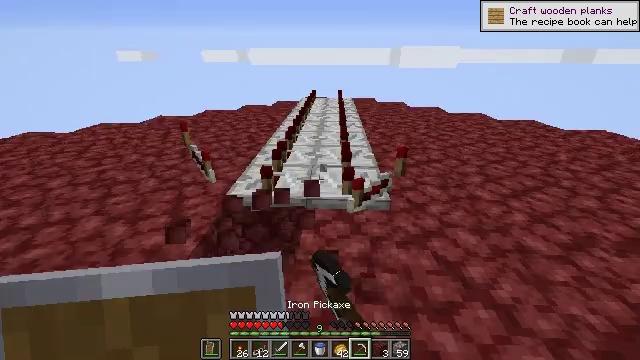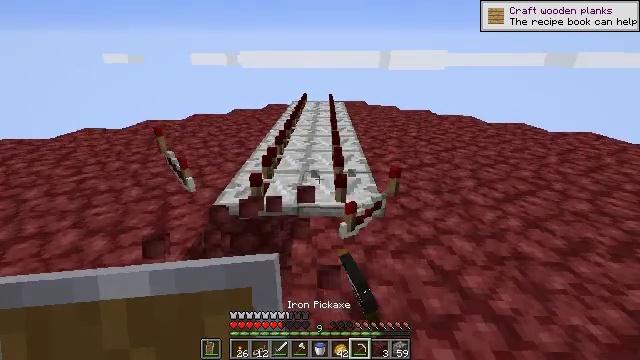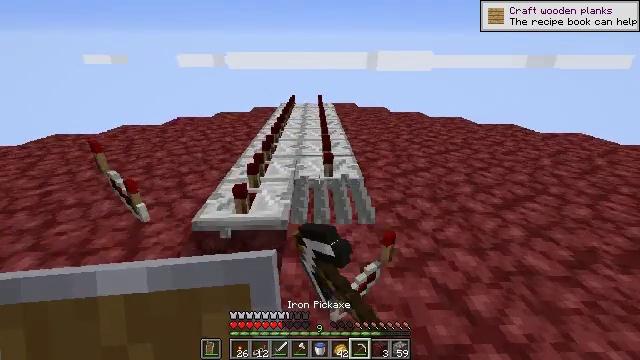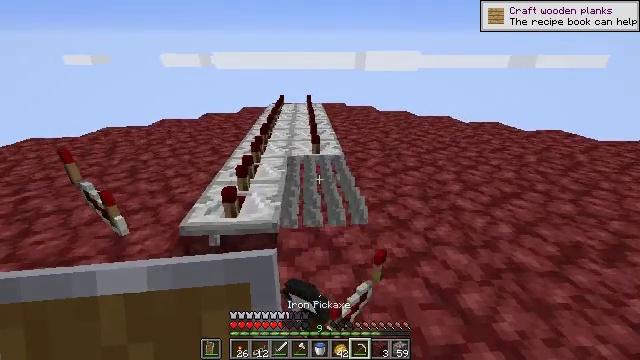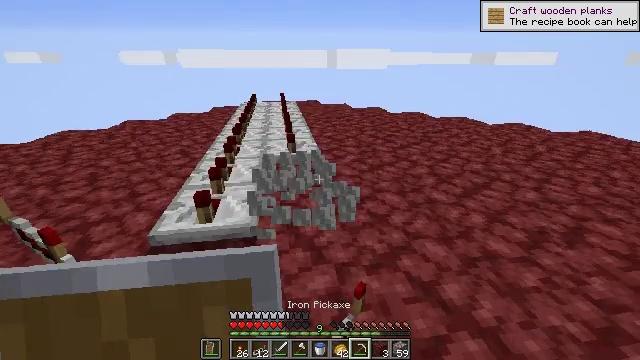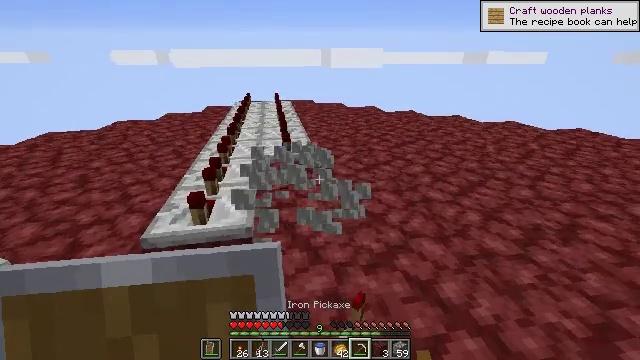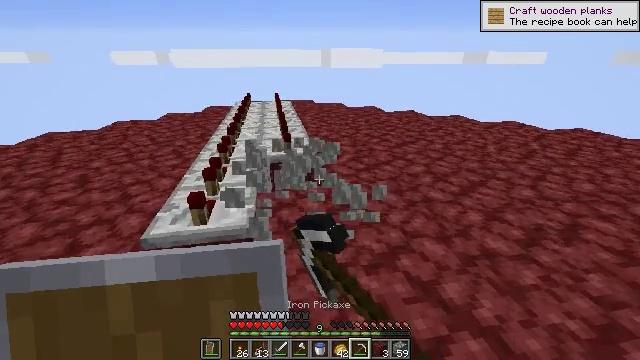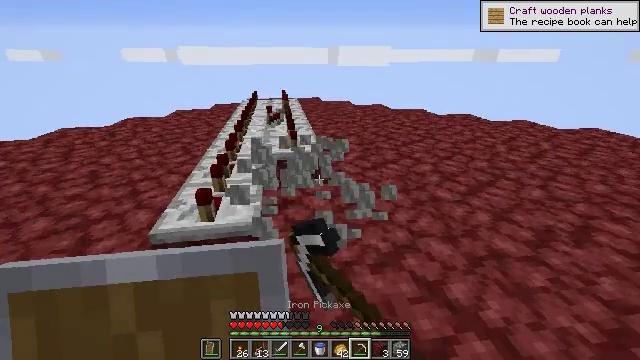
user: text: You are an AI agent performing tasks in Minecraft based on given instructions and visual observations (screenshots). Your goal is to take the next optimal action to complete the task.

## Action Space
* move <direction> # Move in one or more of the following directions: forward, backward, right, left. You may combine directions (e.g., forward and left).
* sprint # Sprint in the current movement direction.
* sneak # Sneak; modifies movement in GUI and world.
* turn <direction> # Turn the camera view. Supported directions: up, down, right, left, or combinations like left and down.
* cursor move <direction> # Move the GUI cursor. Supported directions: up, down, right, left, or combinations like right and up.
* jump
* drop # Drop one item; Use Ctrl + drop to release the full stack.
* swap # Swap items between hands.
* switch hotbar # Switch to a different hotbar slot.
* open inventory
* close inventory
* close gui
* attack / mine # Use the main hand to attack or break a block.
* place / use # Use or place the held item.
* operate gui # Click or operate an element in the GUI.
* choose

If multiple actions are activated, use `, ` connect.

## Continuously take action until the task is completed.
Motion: motion action
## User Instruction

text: Recycle the repeater from a redstone circuit.
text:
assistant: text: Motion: move forward, turn right, attack / mine
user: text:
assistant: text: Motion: turn right, attack / mine
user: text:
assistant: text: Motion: turn right, attack / mine
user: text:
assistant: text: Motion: turn right, attack / mine
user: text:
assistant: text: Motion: turn right, attack / mine
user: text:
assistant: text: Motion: attack / mine
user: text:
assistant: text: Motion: turn left, attack / mine
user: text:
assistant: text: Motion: attack / mine